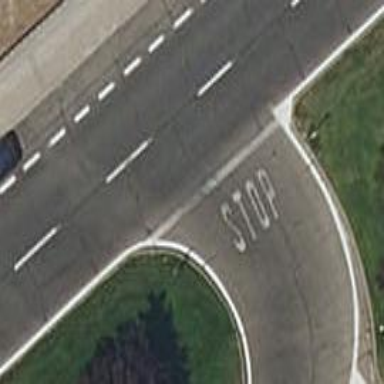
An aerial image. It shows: Stop road.